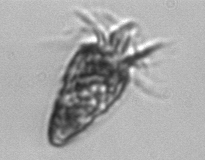
Label: Strombidium_tintinnodes